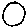
Label: circle